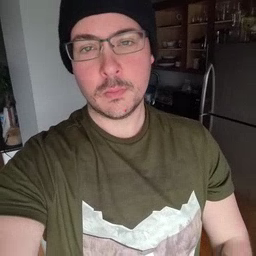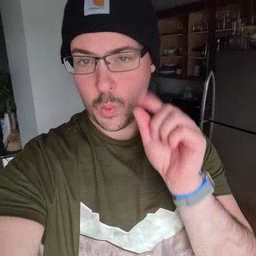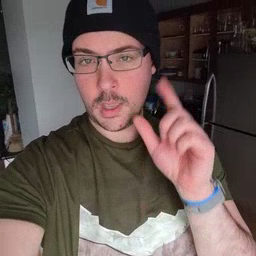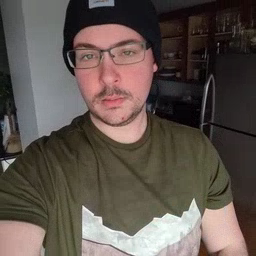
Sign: wake